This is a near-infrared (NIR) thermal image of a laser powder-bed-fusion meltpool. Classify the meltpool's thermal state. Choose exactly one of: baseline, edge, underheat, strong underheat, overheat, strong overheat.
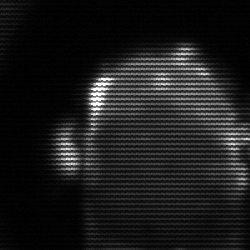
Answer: baseline